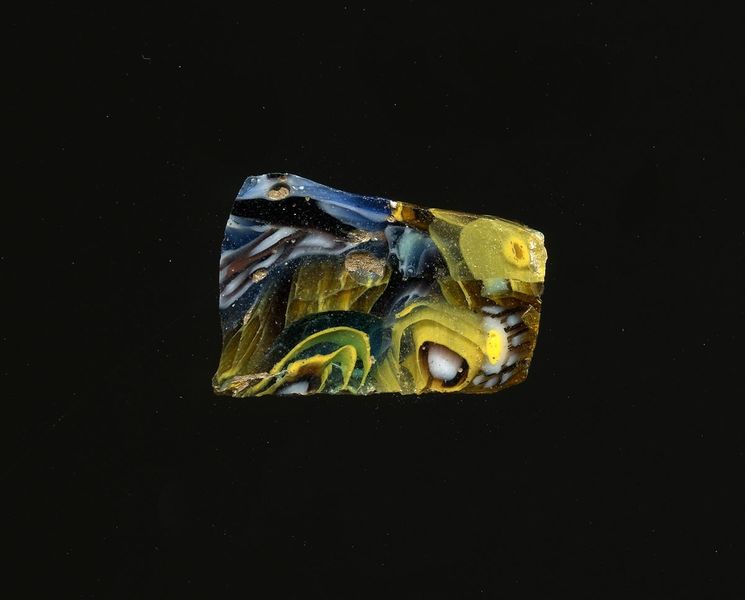
Titel: Fragment eines Gefäßes
Standort: Hamburg
Institution: Museum für Kunst und Gewerbe Hamburg
Schlagwörter: glas, antike, technik, fragment, kaiserzeit, aufbewahrung, blumenornamente, schankgeschirr, gefäß, behälter, frühe kaiserzeit, prinzipat, römische, millefiori, mittlere, späte